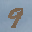
Label: 9